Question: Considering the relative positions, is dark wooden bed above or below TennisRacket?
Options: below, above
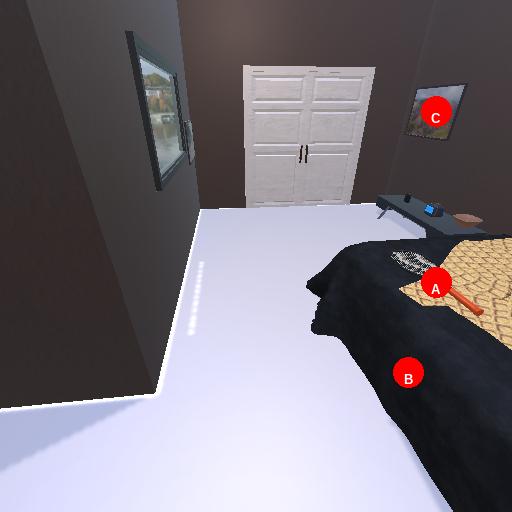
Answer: below